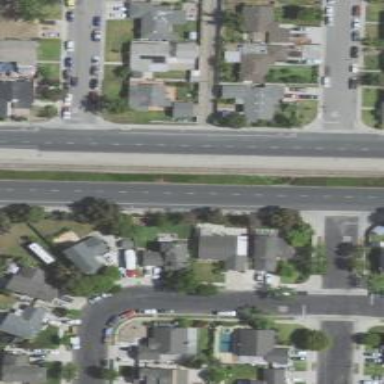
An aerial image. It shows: Alley classified as service road.